Question: Using Visual Studio 2013 Update 4, I'm trying to check-in some edits. Right after clicking 'check-in', the check-in is cancelled. Afterwards, the Builds window is empty:

Stacktrace:
'''
System.Exception: The component 'Microsoft.TeamFoundation.Build.Controls.BuildsPageView' does not have a resource identified by the URI '/Microsoft.TeamFoundation.Build.Controls;component/buildspage/buildspageview.xaml'.
at System.Windows.Application.LoadComponent(Object component, Uri resourceLocator)
at Microsoft.TeamFoundation.Build.Controls.BuildsPageView.InitializeComponent()
at Microsoft.TeamFoundation.Build.Controls.BuildsPage.CreateView(PageInitializeEventArgs e)
at Microsoft.TeamFoundation.Controls.WPF.TeamExplorer.TeamExplorerPageBase.Initialize(Object sender, PageInitializeEventArgs e)
at Microsoft.VisualStudio.TeamFoundation.Build.BuildsPageVs.Initialize(Object sender, PageInitializeEventArgs e)
at Microsoft.TeamFoundation.Controls.WPF.TeamExplorer.Framework.TeamExplorerPageHost.Initialize(TeamExplorerPageContext context)
'''
After restarting VS2013, the Builds window is normal, until I try another check-in.
A suspect for me is TFS Power Tools 2010. I have it installed, as well as TFS Power Tools 2013, but cannot uninstall it, due to an 'error 1001'. Search online shows up this was a problem for TFS Power Tools 2008, but nothing for TFS Power Tools 2010. All threads I've found so far don't offer a solution for this problem.
Installed tools:
- - - -
Any idea what's causing this strange behaviour, and how to solve it?
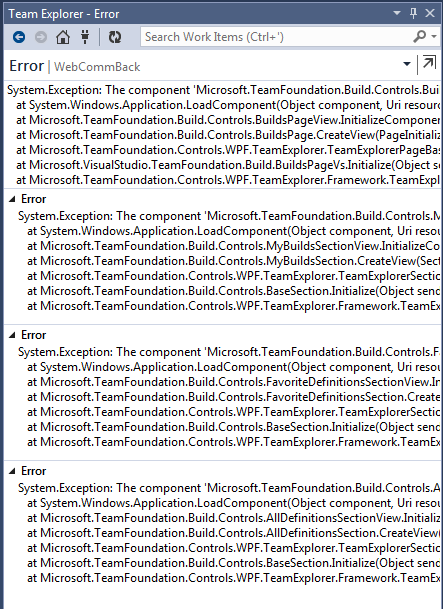
Answer: Looks like there is a mismatch in file versions. Repair Visual Studio 2013 and Visual Studio Update 2013 update 4 in that order to ensure that all files are of the same version.